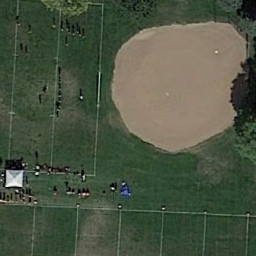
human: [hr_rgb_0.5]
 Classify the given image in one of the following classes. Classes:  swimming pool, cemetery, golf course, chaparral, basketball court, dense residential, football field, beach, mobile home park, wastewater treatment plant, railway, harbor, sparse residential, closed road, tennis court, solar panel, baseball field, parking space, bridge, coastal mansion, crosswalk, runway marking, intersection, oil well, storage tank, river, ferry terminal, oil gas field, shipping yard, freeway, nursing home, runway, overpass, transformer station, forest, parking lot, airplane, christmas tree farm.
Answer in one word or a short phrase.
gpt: baseball field